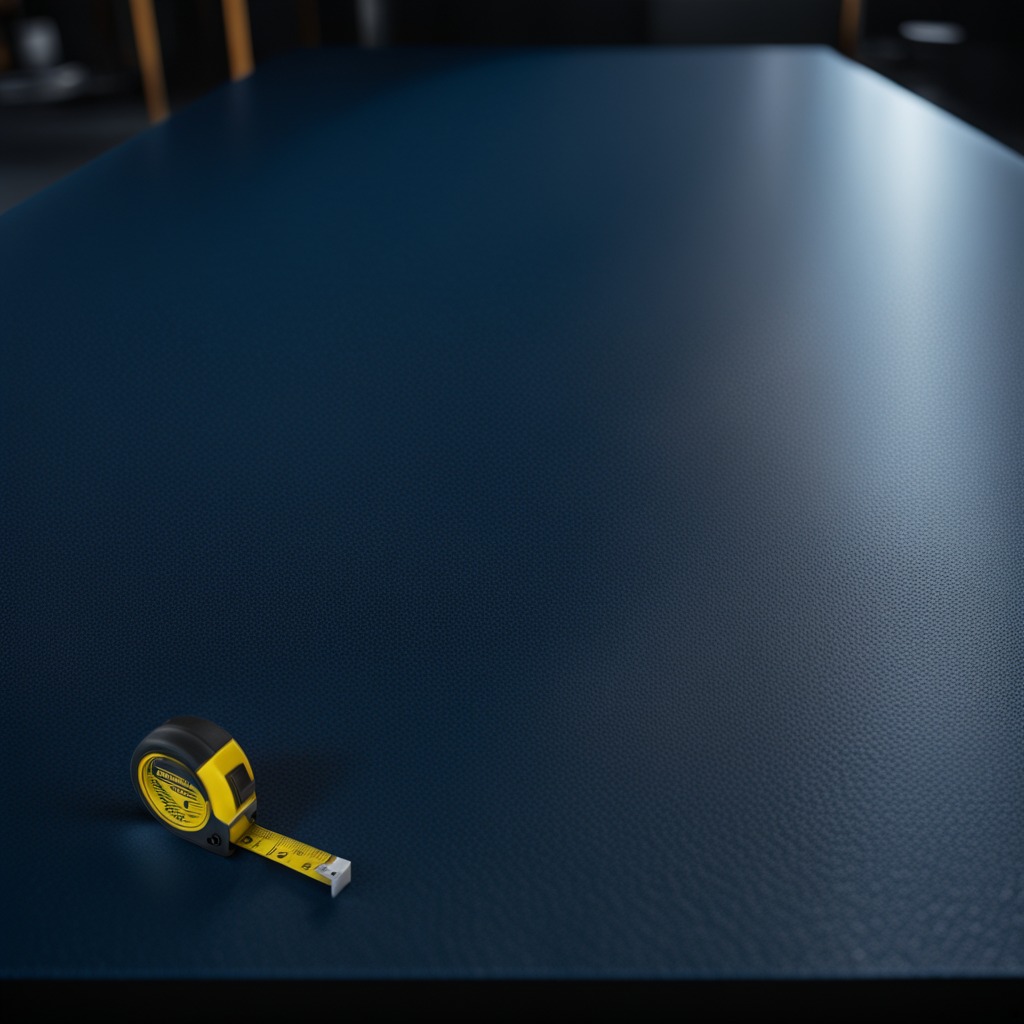
A measuring tape lies on the granite tabletop.